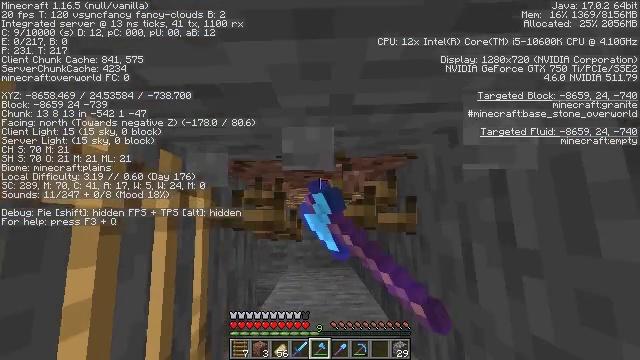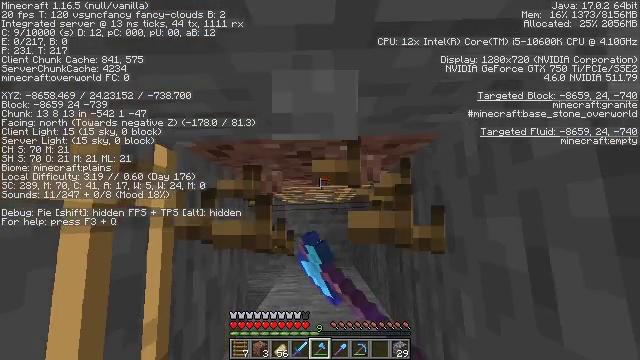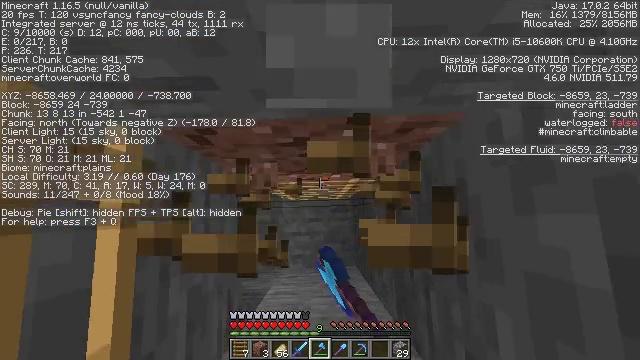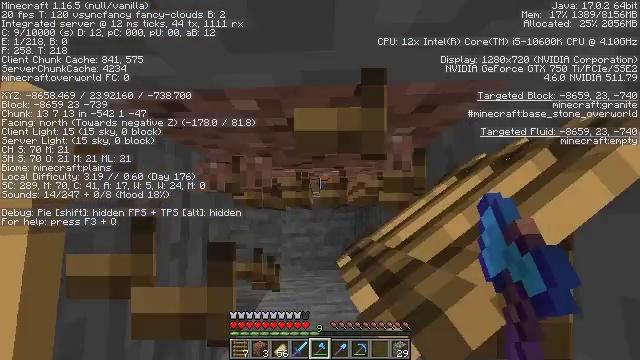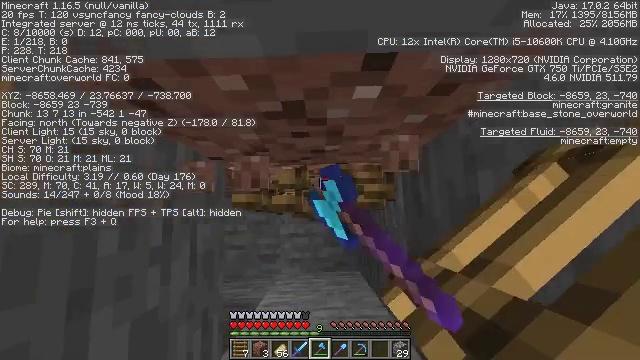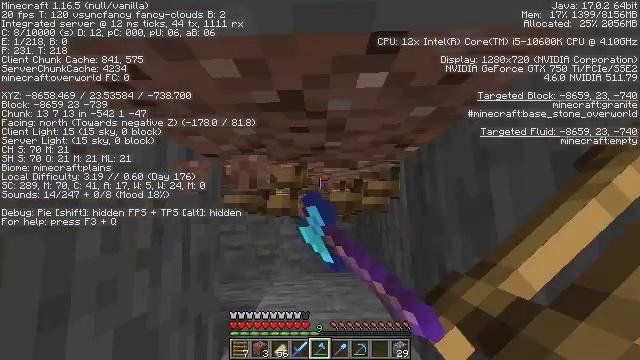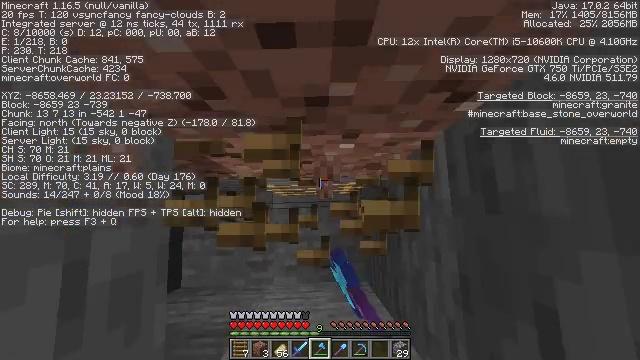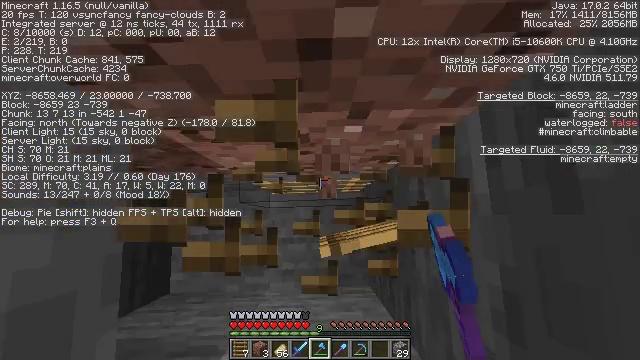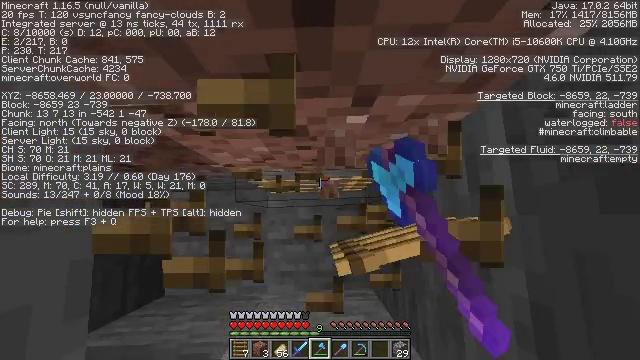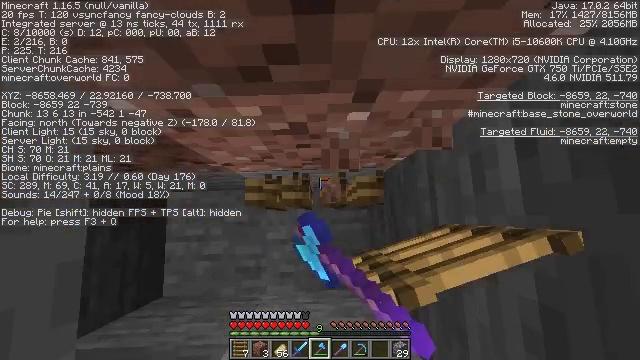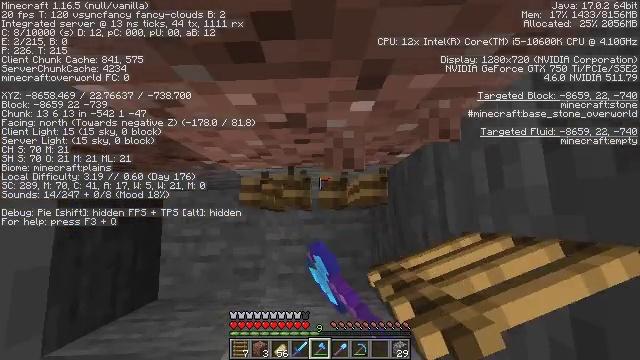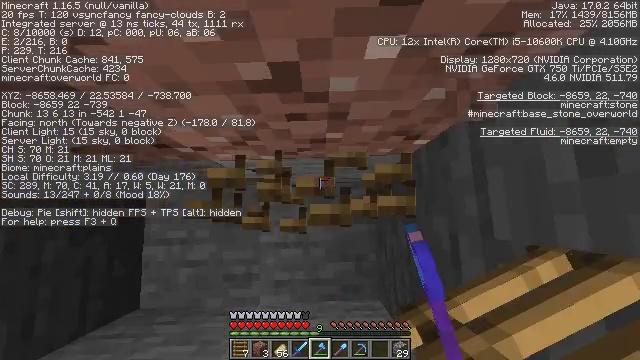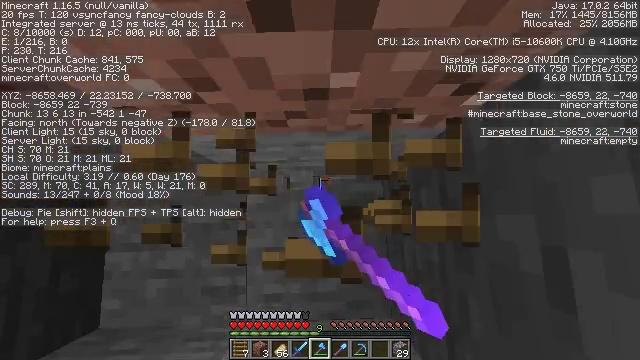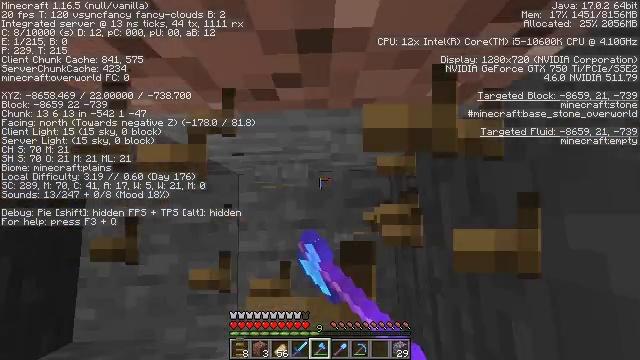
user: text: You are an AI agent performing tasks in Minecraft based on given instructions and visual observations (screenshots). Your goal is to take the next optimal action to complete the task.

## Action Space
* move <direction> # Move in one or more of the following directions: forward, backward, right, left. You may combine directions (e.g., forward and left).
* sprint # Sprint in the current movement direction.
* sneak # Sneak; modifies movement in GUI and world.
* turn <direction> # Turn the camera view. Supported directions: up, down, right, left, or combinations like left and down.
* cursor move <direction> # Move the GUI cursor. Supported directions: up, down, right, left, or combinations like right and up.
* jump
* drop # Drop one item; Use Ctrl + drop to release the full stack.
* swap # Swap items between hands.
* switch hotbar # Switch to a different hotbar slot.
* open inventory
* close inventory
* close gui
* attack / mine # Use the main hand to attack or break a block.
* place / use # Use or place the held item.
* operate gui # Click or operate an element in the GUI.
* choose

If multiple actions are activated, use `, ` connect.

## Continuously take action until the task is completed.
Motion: motion action
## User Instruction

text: Collect the ladder block.
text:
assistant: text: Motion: attack / mine
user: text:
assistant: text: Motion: attack / mine
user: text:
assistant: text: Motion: attack / mine
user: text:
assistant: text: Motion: attack / mine
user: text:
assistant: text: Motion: attack / mine
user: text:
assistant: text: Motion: attack / mine
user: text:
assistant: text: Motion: attack / mine
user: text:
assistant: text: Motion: attack / mine
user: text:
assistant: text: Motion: attack / mine
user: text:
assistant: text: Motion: attack / mine
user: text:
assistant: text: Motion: attack / mine
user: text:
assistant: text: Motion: attack / mine
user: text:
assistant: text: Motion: attack / mine
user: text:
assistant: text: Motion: attack / mine